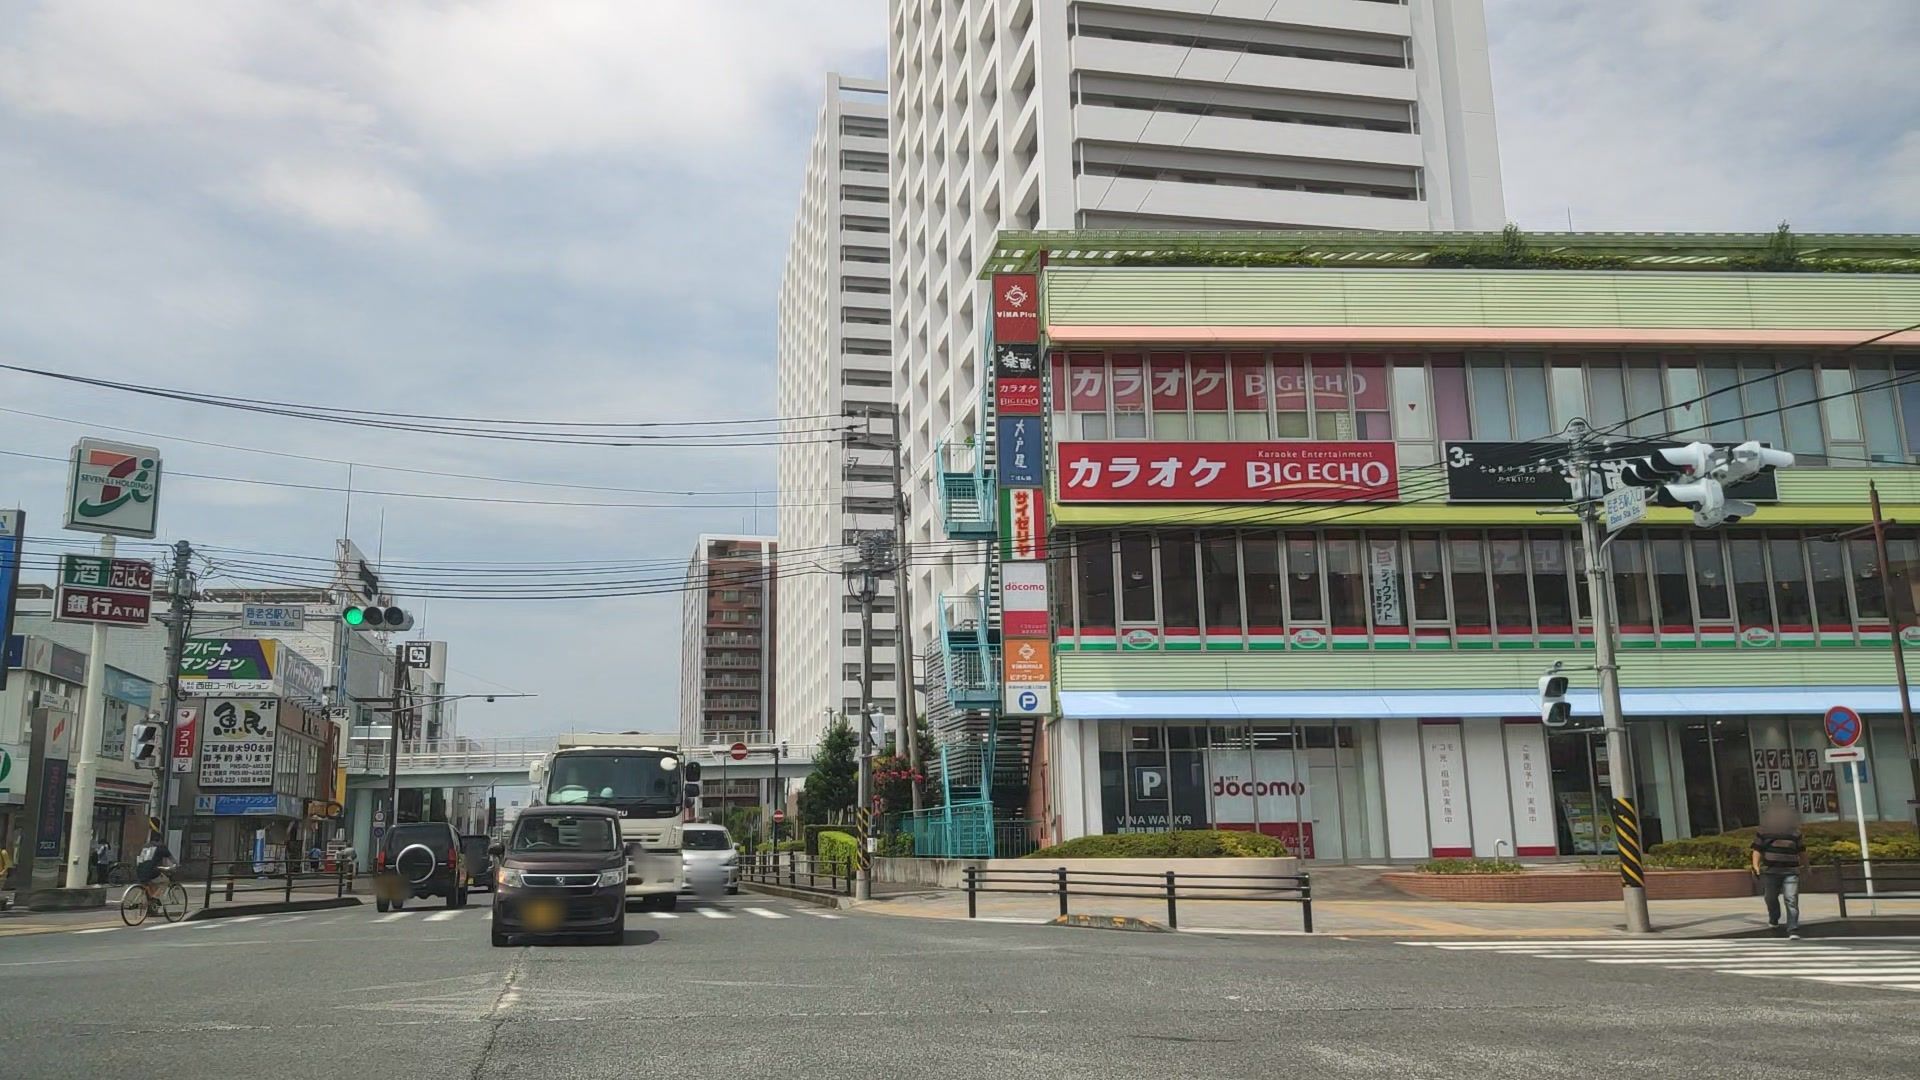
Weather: clear
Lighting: day
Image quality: good
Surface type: driving surface
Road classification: footway
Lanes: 2
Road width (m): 3
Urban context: urban centre
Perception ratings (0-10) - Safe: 7.97, Lively: 7.54, Beautiful: 5.02, Boring: 1.35, Depressing: 5.22, Wealthy: 5.45